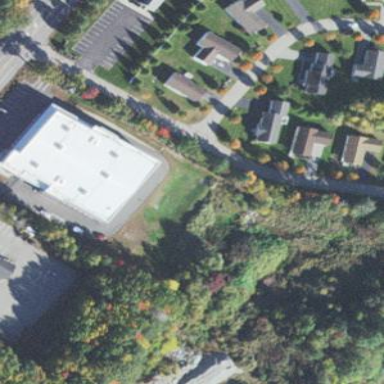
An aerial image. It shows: Building used for storage rental.